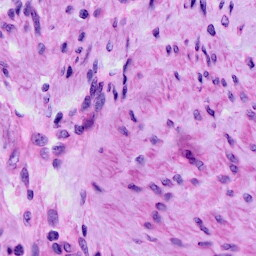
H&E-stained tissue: Cervix